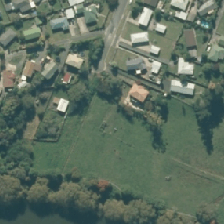
Land cover: urban_parkland